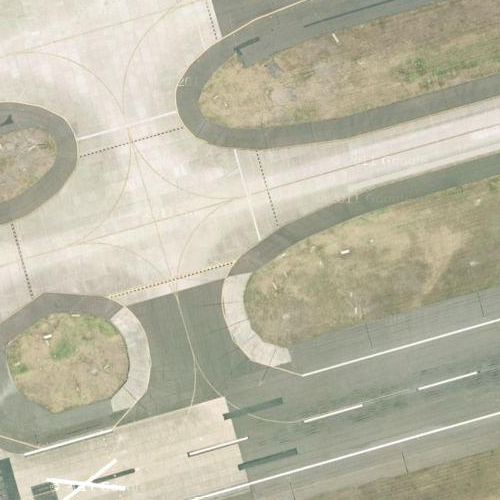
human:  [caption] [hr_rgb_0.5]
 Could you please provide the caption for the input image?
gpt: Some curving runways with some marking lines on it while some lawns beside .

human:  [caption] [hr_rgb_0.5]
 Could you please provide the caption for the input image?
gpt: There are some marking lines on the runways while some lawns beside .

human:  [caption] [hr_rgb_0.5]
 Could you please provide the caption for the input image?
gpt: There are some curved runways with many marking lines on it while some lawns beside .

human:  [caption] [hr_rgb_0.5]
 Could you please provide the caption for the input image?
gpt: Some curved ruwnays with many marking lines on it while some lawns beside .

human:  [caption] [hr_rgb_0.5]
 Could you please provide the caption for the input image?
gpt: Some marking lines are on the runways while some lawns beside .